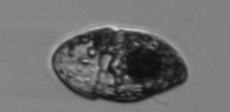
Label: Gyrodinium